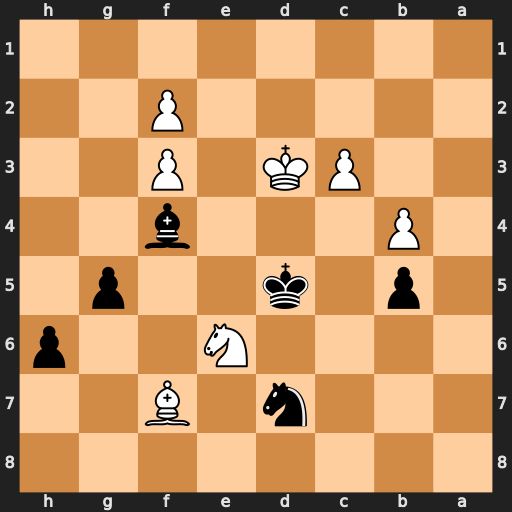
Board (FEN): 8/3n1B2/4N2p/1p1k2p1/1P3b2/2PK1P2/5P2/8
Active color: b
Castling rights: -
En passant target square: -
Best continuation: Ne5+ Ke2 Nxf7